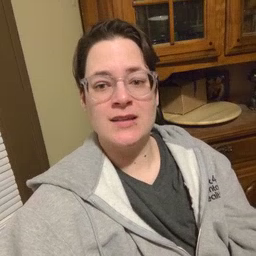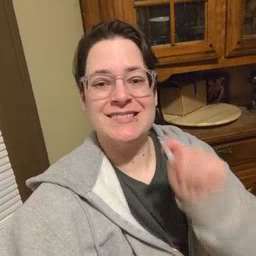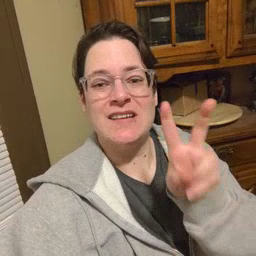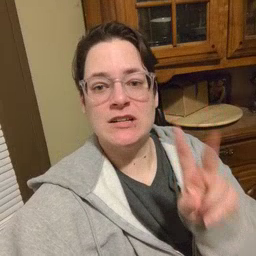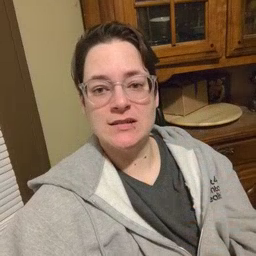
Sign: TV